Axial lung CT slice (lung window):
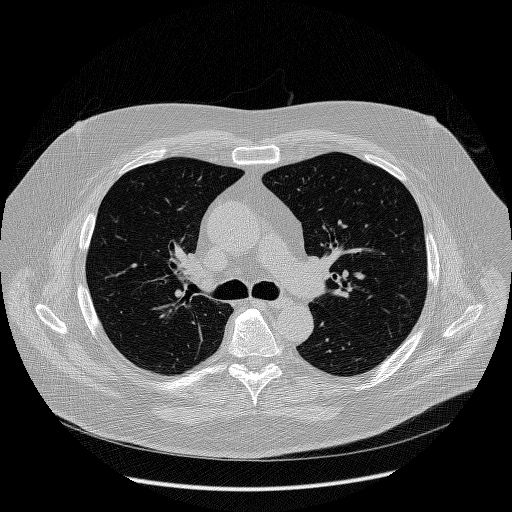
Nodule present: no